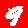
Digit: 9